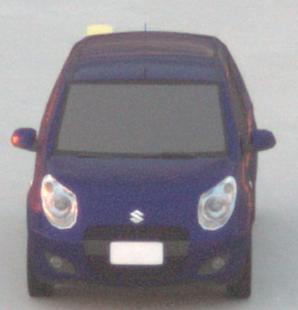
Make: Suzuki
Model: Alto 1.0
Detailed model: Alto (V)
Model produced from: 2011/02
Model produced until: 2011/03
Doors: 5
Color: blue
Road condition: dry road
Daytime: sunrise or sunset
Contrast: medium contrast